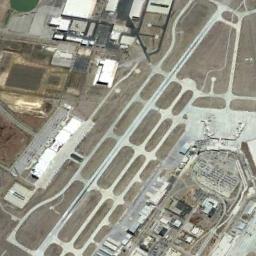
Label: airport